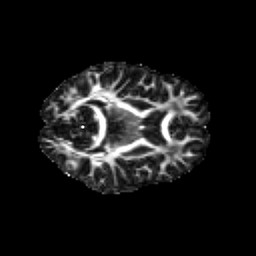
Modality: FA
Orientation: axial
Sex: female
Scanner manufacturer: siemens
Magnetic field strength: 3 T
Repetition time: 5 s
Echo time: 0.071 s